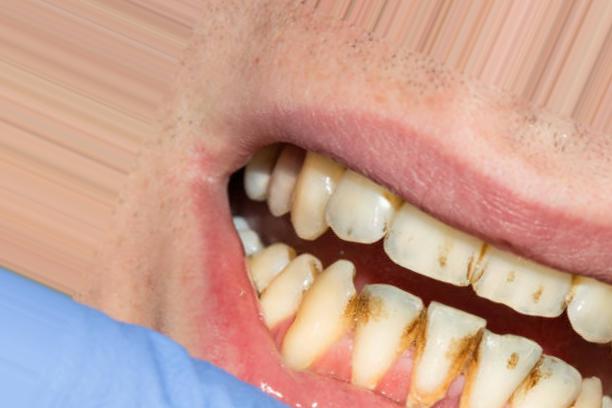
Condition: Caries